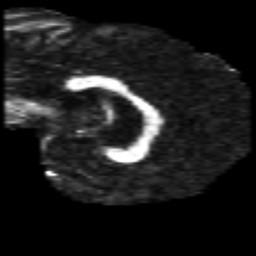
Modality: FA
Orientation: sagittal
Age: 22
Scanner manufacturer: philips
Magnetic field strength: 3 T
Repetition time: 8.6 s
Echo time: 0.127 s